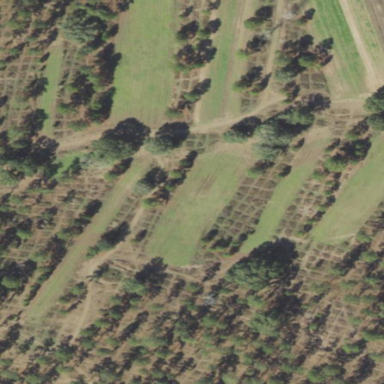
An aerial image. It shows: Orchard.